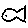
Label: fish